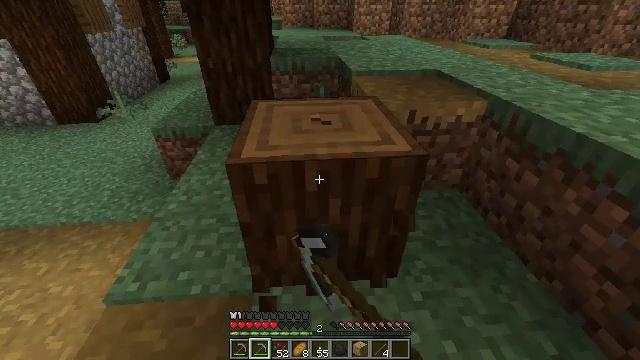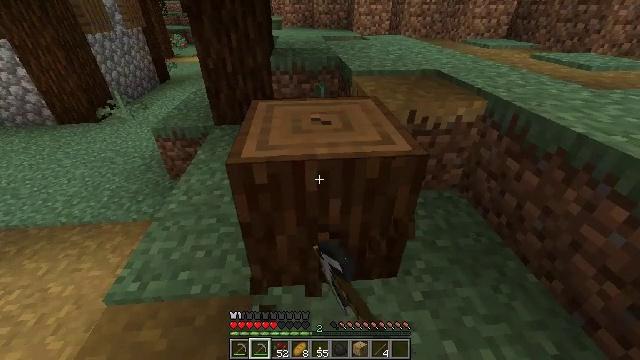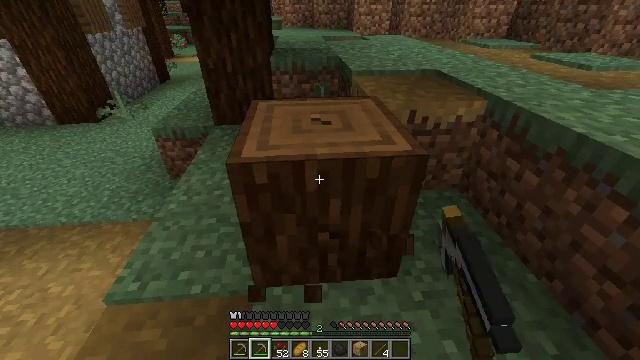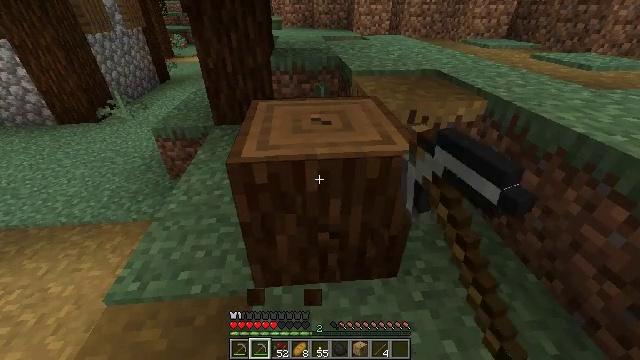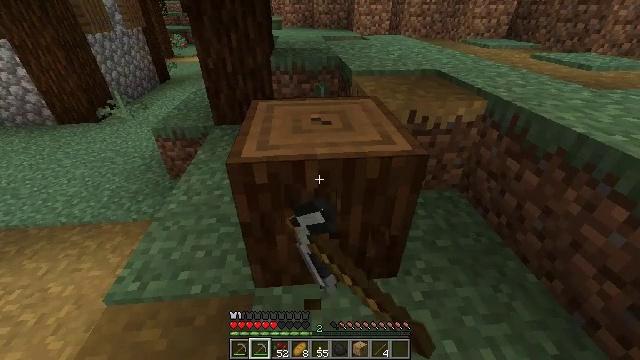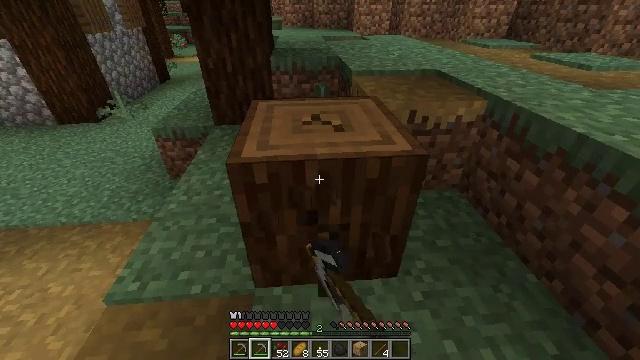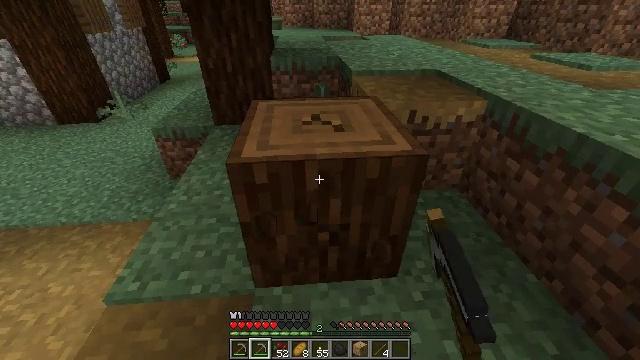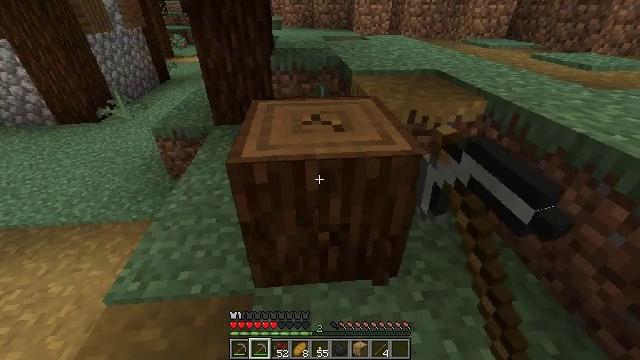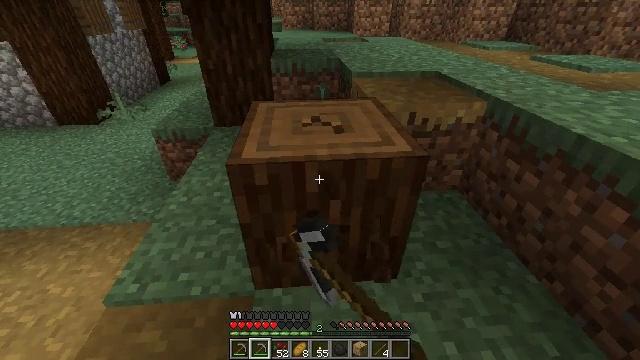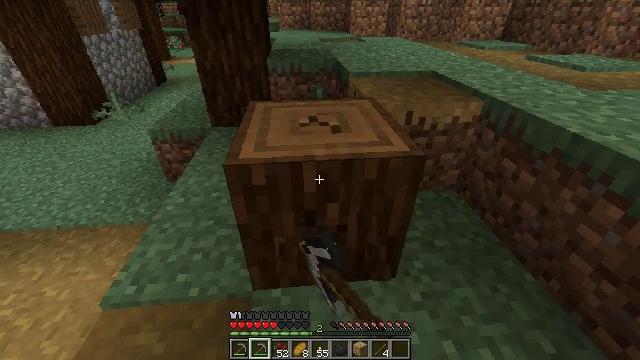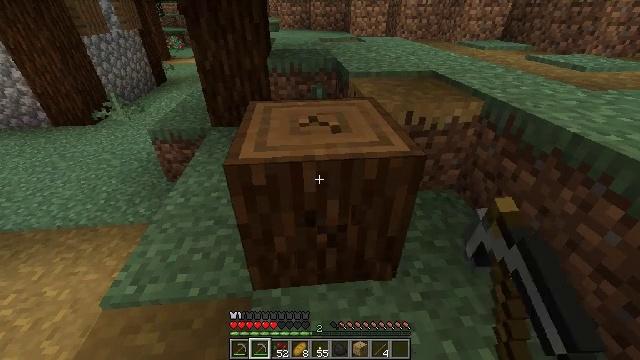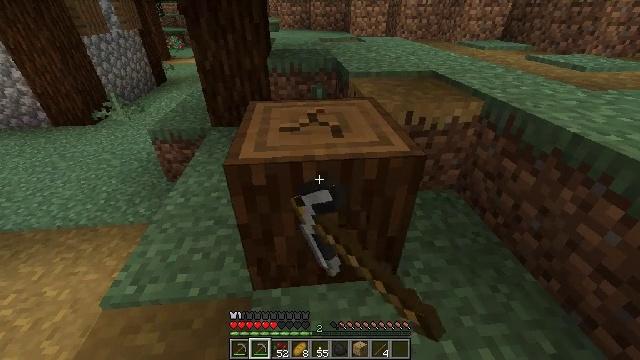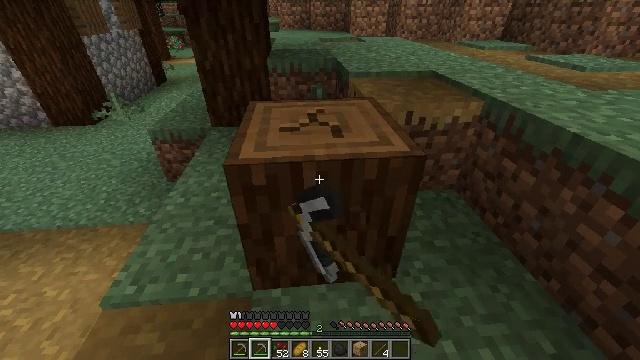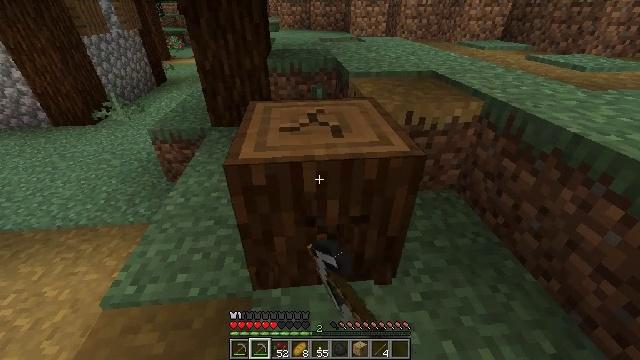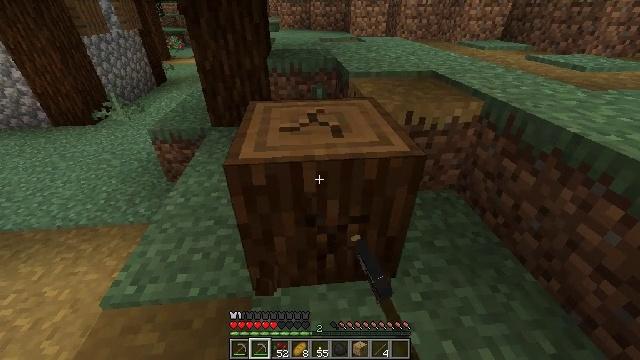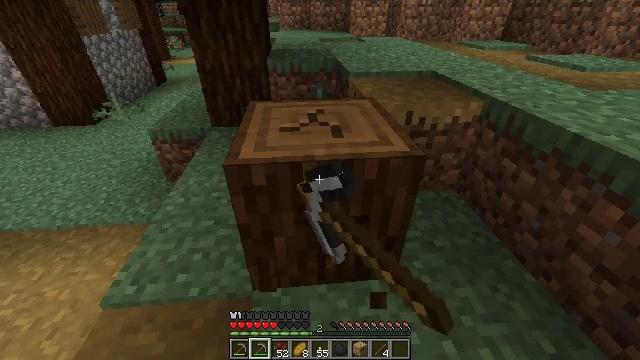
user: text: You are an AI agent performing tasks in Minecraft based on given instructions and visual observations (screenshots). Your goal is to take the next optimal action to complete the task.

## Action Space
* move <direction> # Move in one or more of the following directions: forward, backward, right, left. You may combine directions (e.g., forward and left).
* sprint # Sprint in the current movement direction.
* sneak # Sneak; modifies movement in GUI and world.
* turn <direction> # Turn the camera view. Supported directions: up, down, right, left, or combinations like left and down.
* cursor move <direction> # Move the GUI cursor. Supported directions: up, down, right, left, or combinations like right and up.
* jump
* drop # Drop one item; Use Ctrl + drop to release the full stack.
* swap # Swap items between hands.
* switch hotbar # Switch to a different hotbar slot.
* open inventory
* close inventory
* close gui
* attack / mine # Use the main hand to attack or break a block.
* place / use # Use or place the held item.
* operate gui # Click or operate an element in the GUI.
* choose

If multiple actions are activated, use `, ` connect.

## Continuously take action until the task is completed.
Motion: motion action
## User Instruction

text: Gather spruce log by chopping the tree.
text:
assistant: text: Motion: attack / mine
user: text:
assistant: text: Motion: attack / mine
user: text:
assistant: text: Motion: attack / mine
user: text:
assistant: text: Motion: attack / mine
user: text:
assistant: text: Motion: attack / mine
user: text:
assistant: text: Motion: attack / mine
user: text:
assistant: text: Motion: attack / mine
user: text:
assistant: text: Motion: attack / mine
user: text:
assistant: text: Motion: attack / mine
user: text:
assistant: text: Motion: attack / mine
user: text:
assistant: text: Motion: attack / mine
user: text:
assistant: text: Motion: attack / mine
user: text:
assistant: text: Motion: attack / mine
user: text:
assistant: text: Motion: attack / mine
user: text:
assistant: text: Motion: attack / mine
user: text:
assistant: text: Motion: attack / mine
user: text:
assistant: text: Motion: attack / mine
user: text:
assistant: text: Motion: attack / mine
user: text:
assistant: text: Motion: attack / mine
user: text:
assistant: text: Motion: attack / mine
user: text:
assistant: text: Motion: attack / mine
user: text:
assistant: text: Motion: attack / mine
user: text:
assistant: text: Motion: attack / mine
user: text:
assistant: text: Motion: attack / mine
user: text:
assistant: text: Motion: attack / mine
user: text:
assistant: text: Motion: attack / mine
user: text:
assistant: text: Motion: attack / mine
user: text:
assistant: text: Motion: attack / mine
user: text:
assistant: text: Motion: attack / mine
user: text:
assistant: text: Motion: attack / mine